Interaction volume radius: 5 \u00c5
Interaction volume height: 15 \u00c5
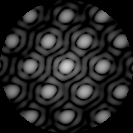
Disorder parameter: 0.06303